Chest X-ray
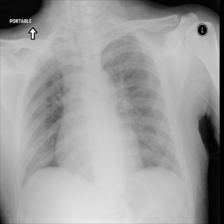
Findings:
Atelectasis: negative
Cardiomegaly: negative
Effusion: negative
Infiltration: negative
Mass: negative
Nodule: negative
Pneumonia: negative
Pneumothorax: negative
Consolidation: negative
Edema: negative
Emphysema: negative
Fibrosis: negative
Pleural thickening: negative
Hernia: negative